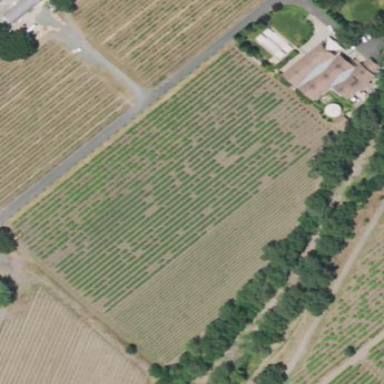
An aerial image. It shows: Vineyard where grapes are grown.